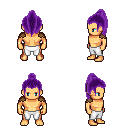
a pixel art fantasy rpg character, male body template, human, tanned skin, leather shoulder armor, white pants, purple long topknot hairstyle, four views (front, back, left, right), 2x2 character sprite sheet, small pixel art, hard edges, no anti-aliasing